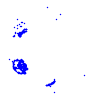
Particle: kaon